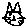
Label: cat